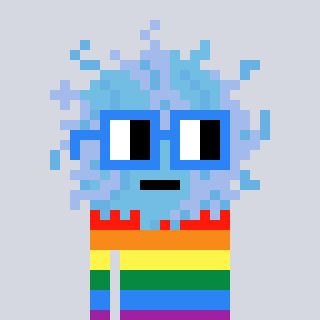
a pixel art character with square blue glasses, a lint-shaped head and a computerblue-colored body on a cool background